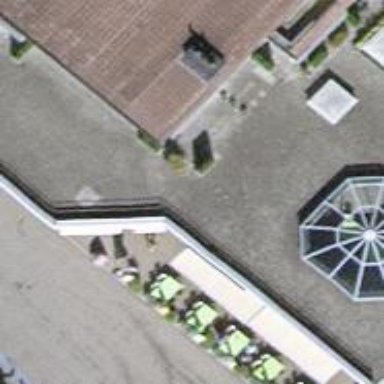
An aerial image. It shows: Cafe.